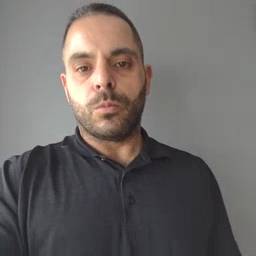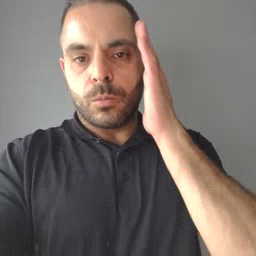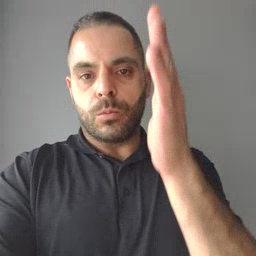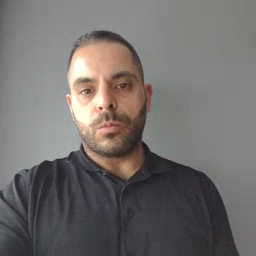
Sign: will